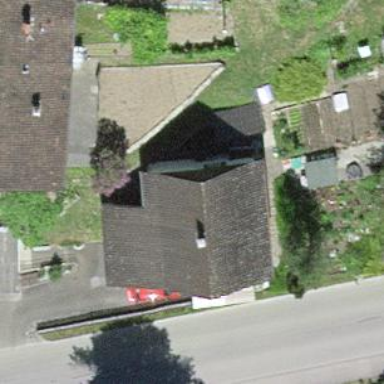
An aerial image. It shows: Detached building.